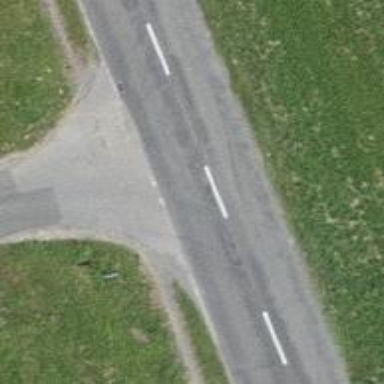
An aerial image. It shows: Tertiary road with asphalt surface.